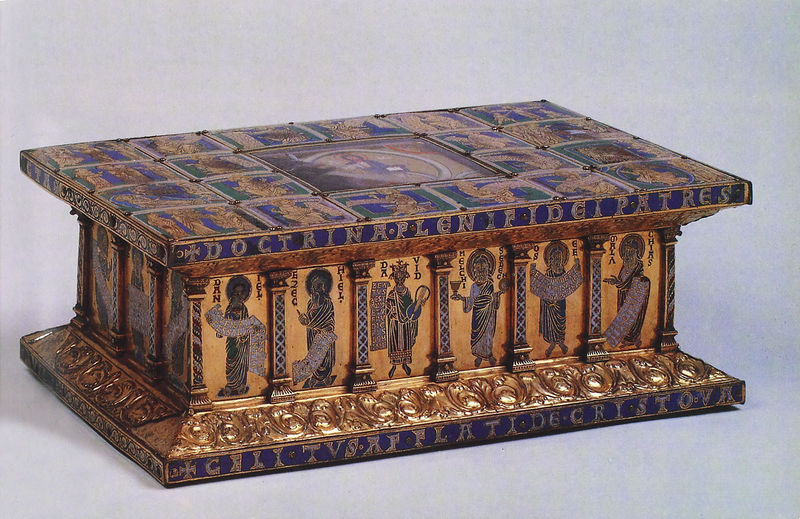
Titel: Eilbertus - Tragaltar aus dem Welfenschatz
Institution: Berlin, Staatliche Museen - Preußischer Kulturbesitz
Schlagwörter: blau, säule, säulen, gold, verzierung, metall, truhe, deckel, kupfer, kiste, kapitelle, kapitell, rolle, christus, mittelalter, religiös, platten, heilige, schatulle, david, korinthisch, email, reliquie, metal, kapitel, latein, lateinisch, daniel, apostel, reliquiar, gild, byzantinisch, emailliert, orthodox, melchior, plättchen, ezechiel, heiligenbilder, baiss, patres, 1200, cali, doctorina, drkor, schmucktruhe, doctrina, osee, hosea, malachias